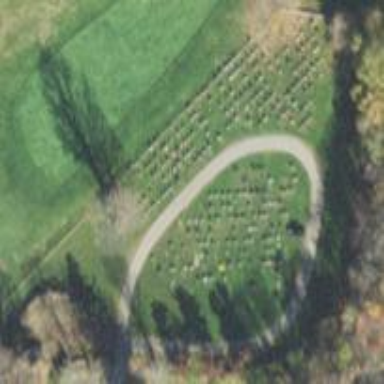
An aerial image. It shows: Cemetery.